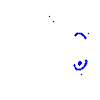
Particle: proton